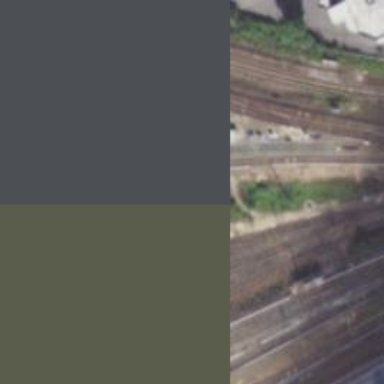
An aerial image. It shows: Railway yard in service.